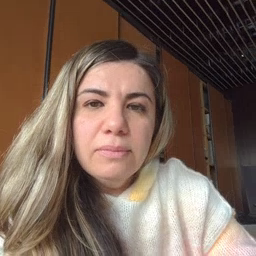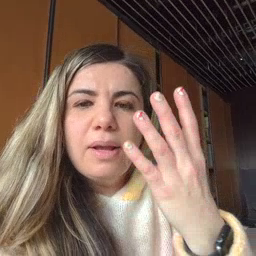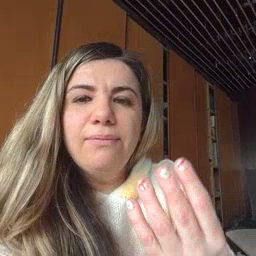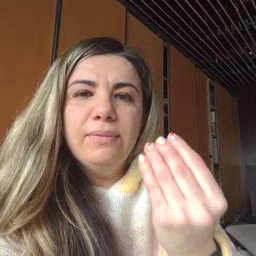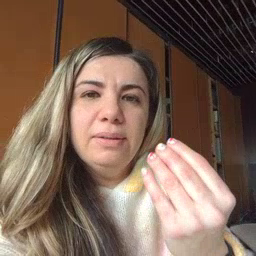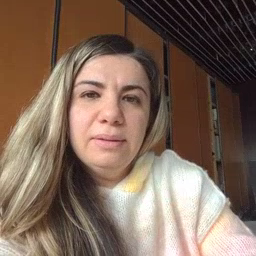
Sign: wet